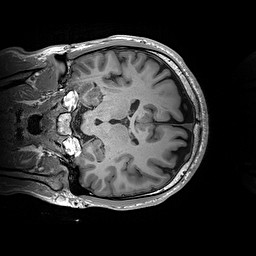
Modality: T1w
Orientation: coronal
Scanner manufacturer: siemens
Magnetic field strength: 3 T
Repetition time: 2.2 s
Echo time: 0.00244 s